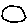
Label: circle